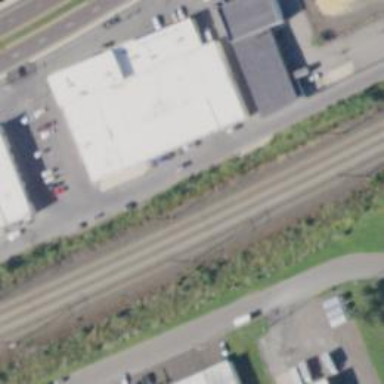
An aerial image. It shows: Railway with electrified contact lines.